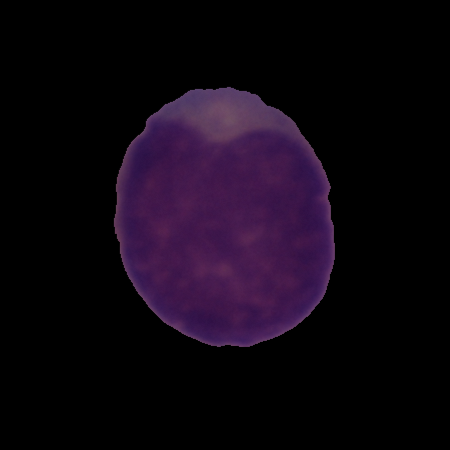
Label: cancer